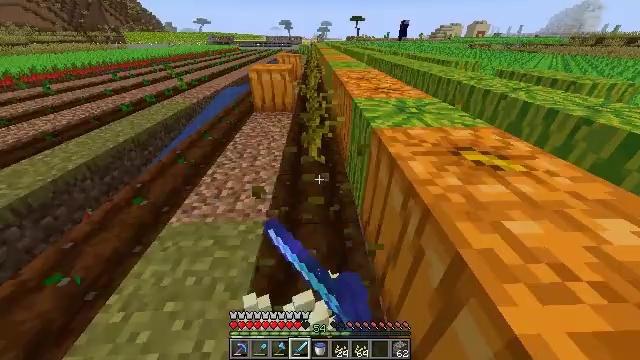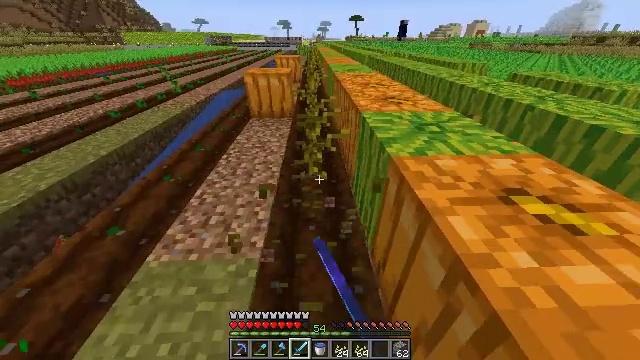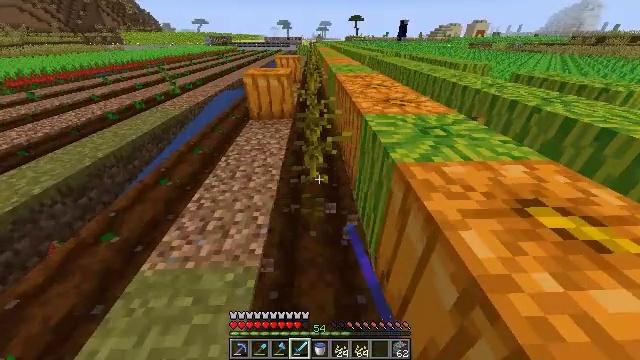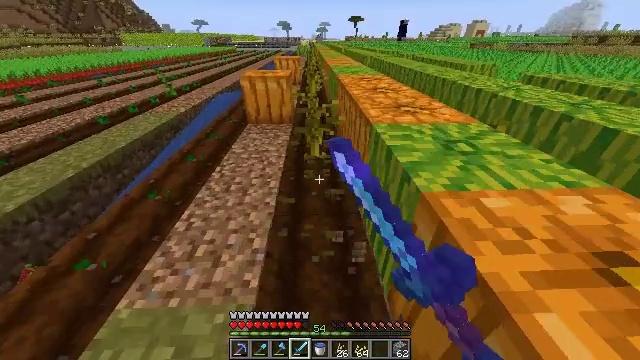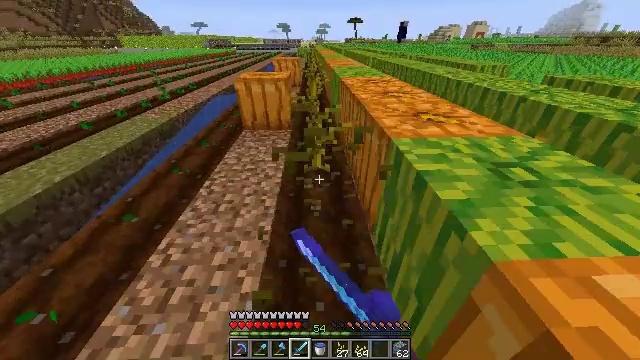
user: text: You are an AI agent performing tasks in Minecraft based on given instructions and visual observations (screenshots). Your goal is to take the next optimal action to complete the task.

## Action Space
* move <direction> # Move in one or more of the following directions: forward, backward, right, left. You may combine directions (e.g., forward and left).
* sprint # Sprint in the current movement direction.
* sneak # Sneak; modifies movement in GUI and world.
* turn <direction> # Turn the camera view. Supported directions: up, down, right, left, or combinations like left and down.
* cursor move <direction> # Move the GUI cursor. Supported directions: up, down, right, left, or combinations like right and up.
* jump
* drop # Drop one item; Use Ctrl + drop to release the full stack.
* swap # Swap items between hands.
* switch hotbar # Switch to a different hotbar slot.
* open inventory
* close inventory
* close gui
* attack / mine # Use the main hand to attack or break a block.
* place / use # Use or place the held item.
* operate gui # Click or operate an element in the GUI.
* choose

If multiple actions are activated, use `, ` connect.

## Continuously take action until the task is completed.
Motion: motion action
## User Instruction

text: Break the pumpkin stem.
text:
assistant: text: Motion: move forward, sprint, attack / mine
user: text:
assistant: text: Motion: move forward, sprint, attack / mine
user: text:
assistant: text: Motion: move forward, sprint, attack / mine
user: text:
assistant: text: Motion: move forward, sprint, attack / mine
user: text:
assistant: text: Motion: sprint, attack / mine